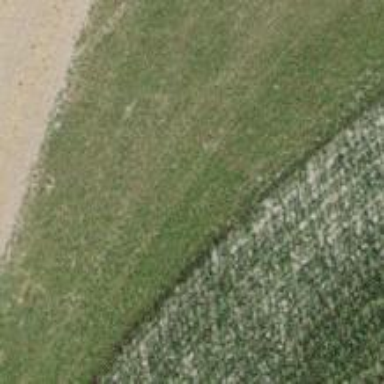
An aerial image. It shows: Grass track with grade5 tracktype.